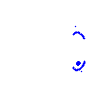
Particle: proton